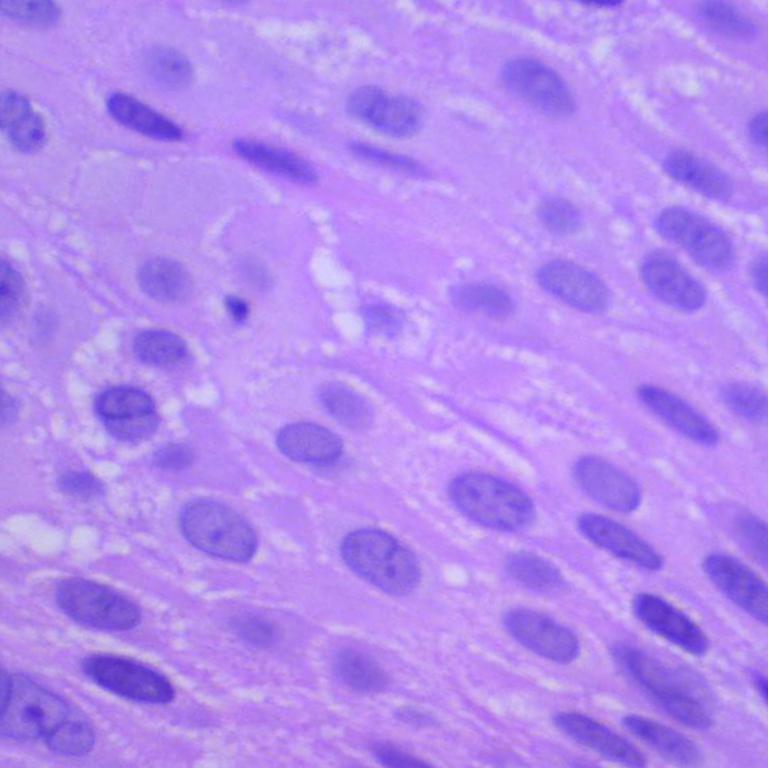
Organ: lung
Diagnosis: squamous carcinomas